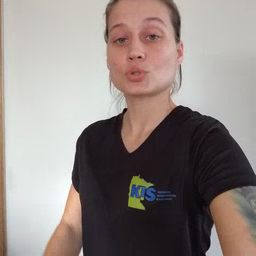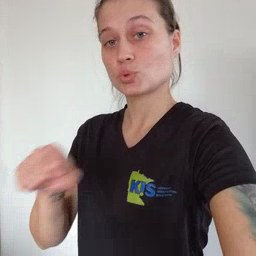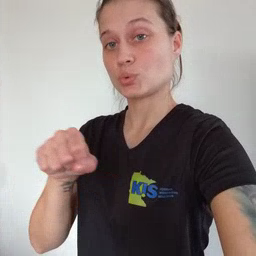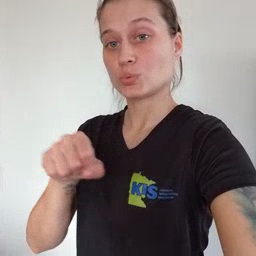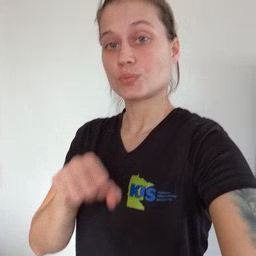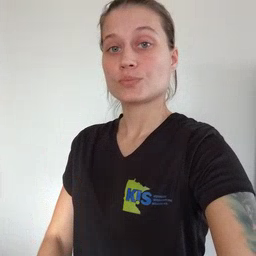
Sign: shoe